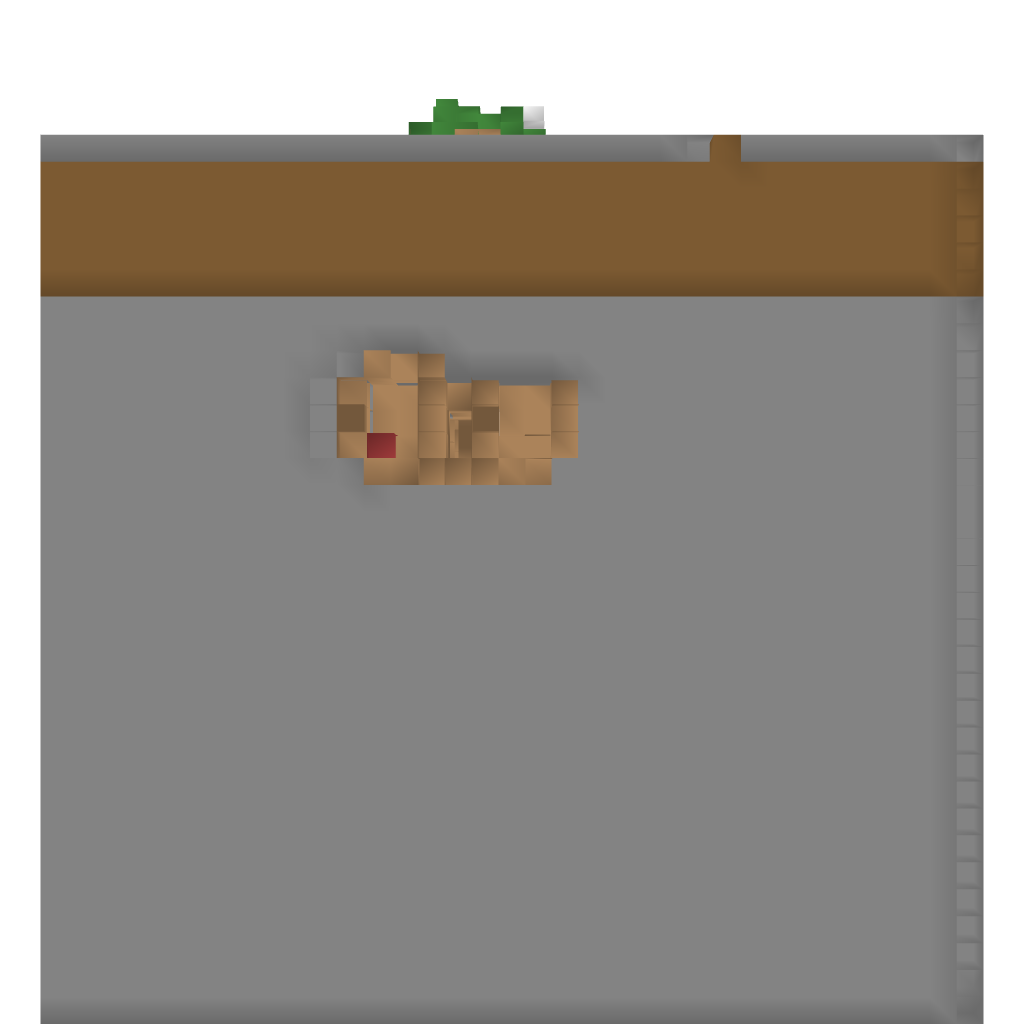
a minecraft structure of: Jungle base bad low quality